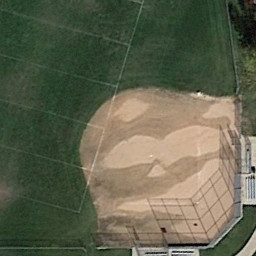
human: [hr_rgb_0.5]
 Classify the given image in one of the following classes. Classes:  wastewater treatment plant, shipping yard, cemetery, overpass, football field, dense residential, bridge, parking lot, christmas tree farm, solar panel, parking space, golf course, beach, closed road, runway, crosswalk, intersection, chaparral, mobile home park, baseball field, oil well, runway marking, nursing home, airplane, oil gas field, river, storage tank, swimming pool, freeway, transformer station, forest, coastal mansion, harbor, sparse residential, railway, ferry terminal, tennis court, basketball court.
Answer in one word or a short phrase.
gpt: baseball field